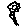
Label: flower